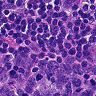
Metastatic tissue present: no